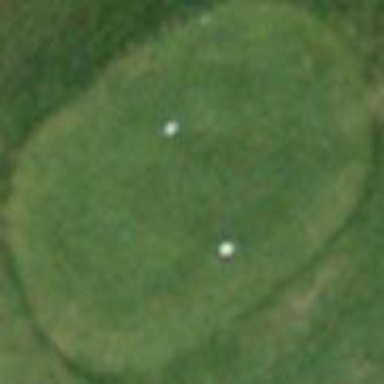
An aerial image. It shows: Grass area designated as golf tee.